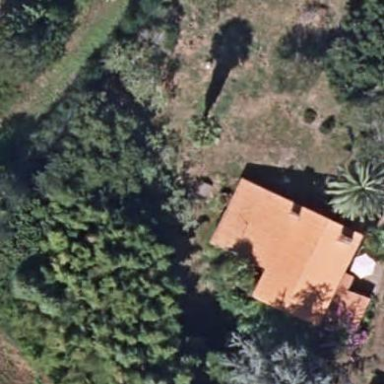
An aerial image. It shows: Simple and straightforward house.